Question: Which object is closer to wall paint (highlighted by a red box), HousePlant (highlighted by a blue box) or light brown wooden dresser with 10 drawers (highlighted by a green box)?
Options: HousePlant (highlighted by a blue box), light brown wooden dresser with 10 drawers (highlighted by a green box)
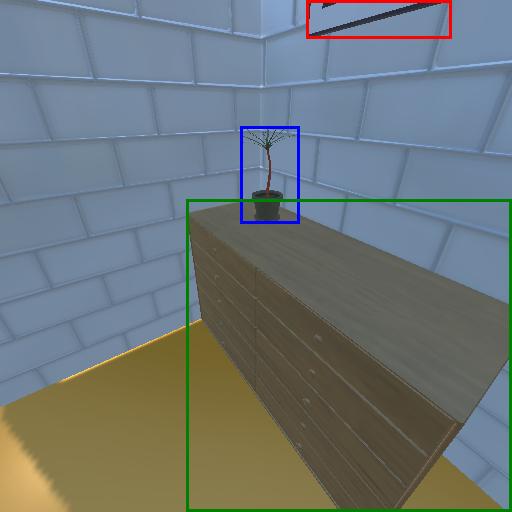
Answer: HousePlant (highlighted by a blue box)